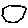
Label: hexagon